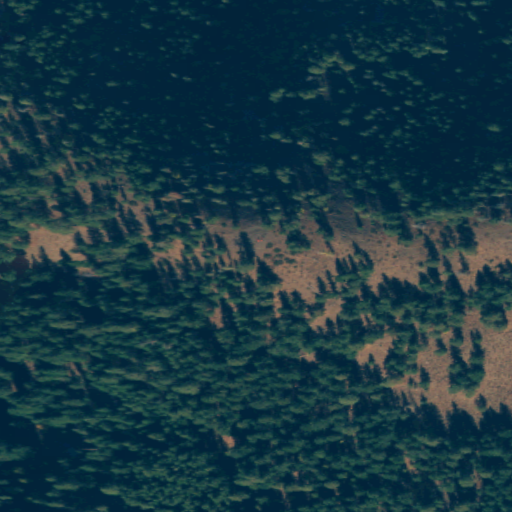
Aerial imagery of mountain in Washington named Gobblers Knob containing grassland and evergreen forest